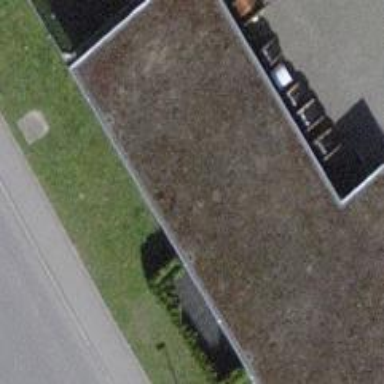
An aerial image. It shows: Industrial building.